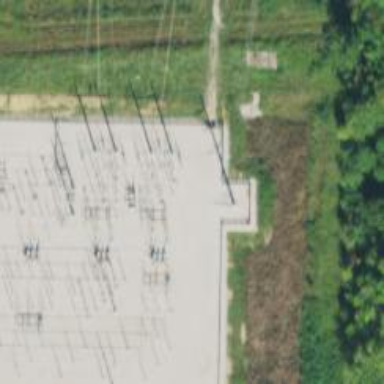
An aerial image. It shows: Power tower.